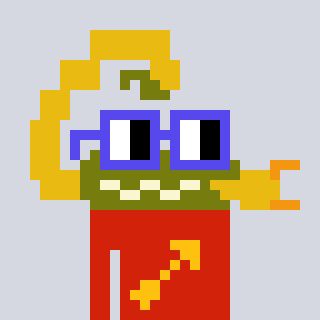
a pixel art character with square blue glasses, a scorpion-shaped head and a red-colored body on a cool background